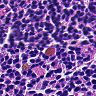
Metastatic tissue present: no